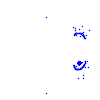
Particle: kaon